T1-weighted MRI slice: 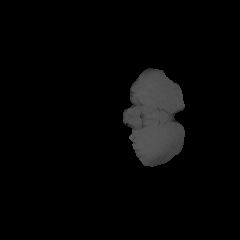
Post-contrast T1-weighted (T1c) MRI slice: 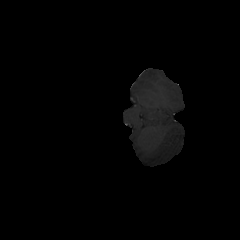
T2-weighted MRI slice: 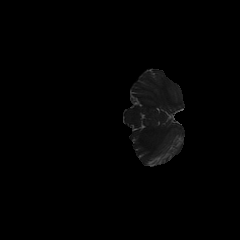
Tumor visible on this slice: no